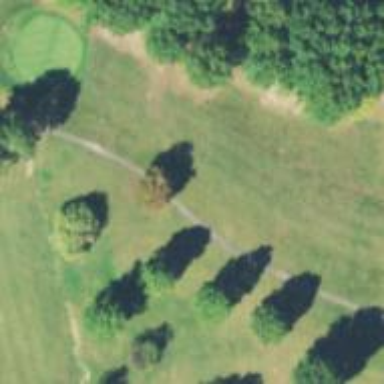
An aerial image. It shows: View of golf hole.